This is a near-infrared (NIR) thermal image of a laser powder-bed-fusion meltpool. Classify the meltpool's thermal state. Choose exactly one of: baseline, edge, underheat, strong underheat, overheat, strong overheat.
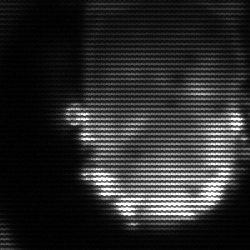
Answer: baseline